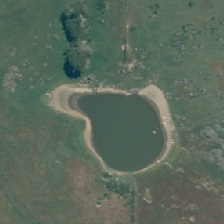
Land cover: lake_pond